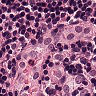
Metastatic tissue present: no